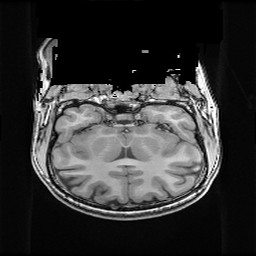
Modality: T1w
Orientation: sagittal
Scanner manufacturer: ge
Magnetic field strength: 3 T
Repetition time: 0.009184 s
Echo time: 0.00368 s